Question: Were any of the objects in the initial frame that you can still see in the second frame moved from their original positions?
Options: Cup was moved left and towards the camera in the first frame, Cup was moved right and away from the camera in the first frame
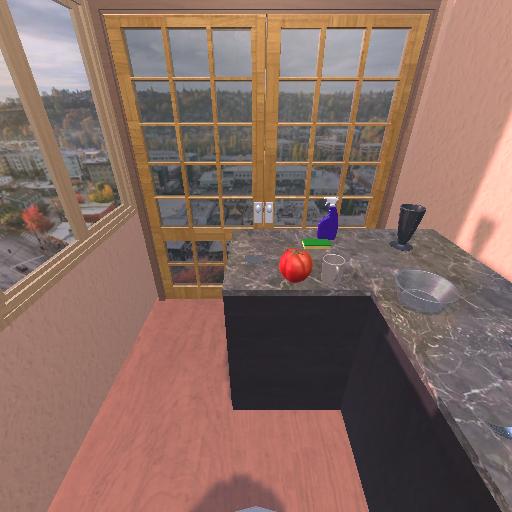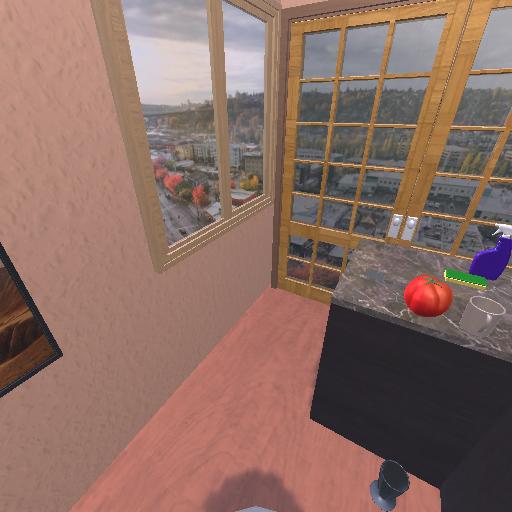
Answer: Cup was moved left and towards the camera in the first frame